Current action and preconditions to check: trajectory_clear

Your task: For each precondition in the list above, predict whether it will hold at this action.

Consider the current scene as observed from the mobile robot's camera, and analyze the predicted future states of all dynamic agents (e.g., people, animals, vehicles, or any moving entities) within the NEXT SECOND.

IMPORTANT: Only answer "very likely" if you are absolutely certain—based on strong, clear evidence—that a dynamic agent will violate the precondition in the predicted future state. Do NOT answer "very likely" for unlikely, ambiguous, or low-probability risks.

Ask yourself for each precondition: Is there a high probability, with clear and convincing evidence, that the predicted future states of any dynamic agent will interfere with the predicted future state of the currently executing action within the NEXT SECOND, causing that precondition to fail?

Assess the risk level based on these predictions. Use "likely" or "very likely" if motions create a clear risk of interference.

Use "neutral" or "improbable" if agents are nearby but their predicted paths are clearly diverging or non-conflicting.

Failure Risk Categories: "very improbable", "improbable", "neutral", "likely", "very likely"

Answer Format: Output ONLY the probability_of_failure value from these categories: "very improbable", "improbable", "neutral", "likely", "very likely"

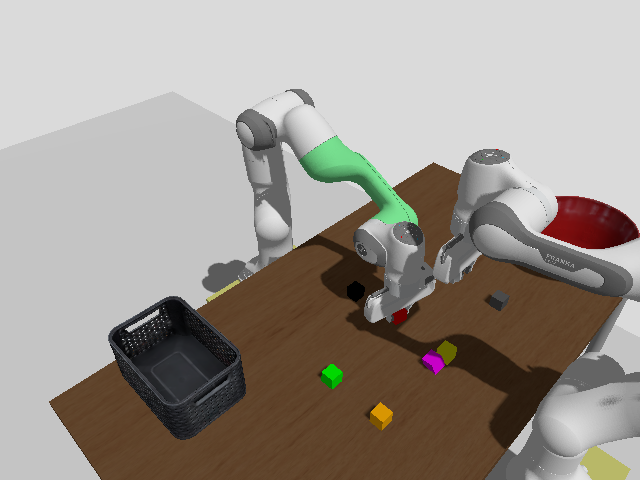

Answer: improbable